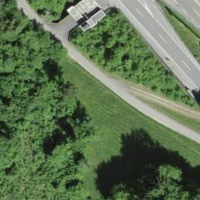
EUNIS habitat code: 41
Species observed at this site:
Milvus milvus